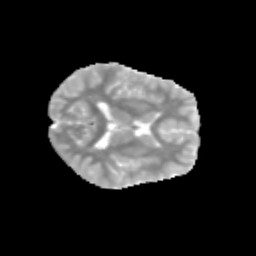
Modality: MD
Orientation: axial
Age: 11
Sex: male
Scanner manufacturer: siemens
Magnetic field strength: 3 T
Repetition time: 3.8 s
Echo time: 0.07 s